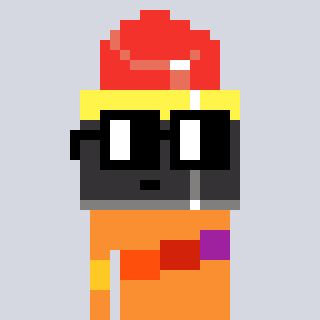
a pixel art character with square black glasses, a lipstick-shaped head and a orange-colored body on a cool background